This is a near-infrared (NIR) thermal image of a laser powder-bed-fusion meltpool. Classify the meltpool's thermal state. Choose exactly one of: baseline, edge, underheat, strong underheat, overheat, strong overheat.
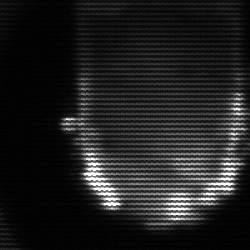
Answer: baseline